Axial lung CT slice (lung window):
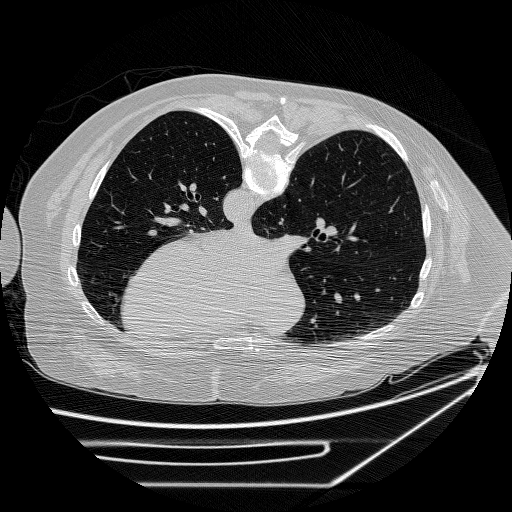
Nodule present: no